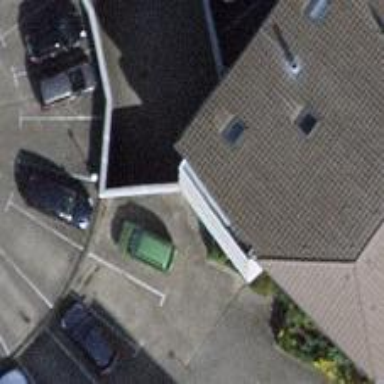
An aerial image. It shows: Parking entrance.